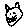
Label: cat